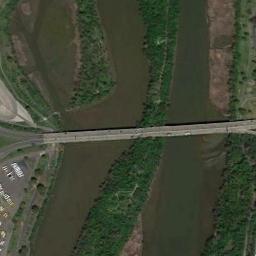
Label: bridge